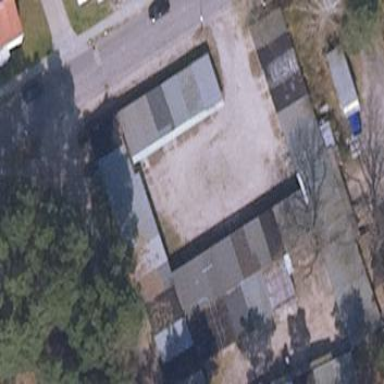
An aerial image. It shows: Group of garages.